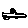
Label: car